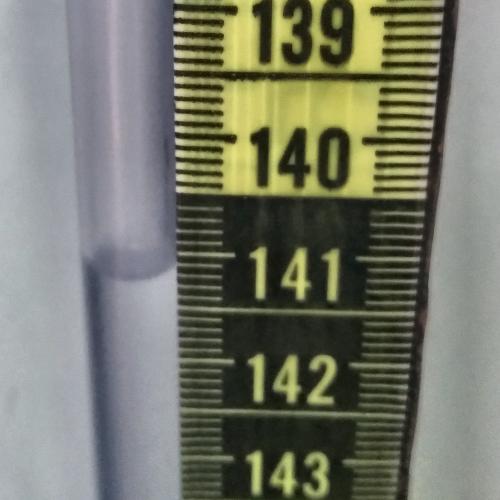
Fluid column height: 141.2 cm